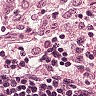
Metastatic tissue present: no